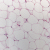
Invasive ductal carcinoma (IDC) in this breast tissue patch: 0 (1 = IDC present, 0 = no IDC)